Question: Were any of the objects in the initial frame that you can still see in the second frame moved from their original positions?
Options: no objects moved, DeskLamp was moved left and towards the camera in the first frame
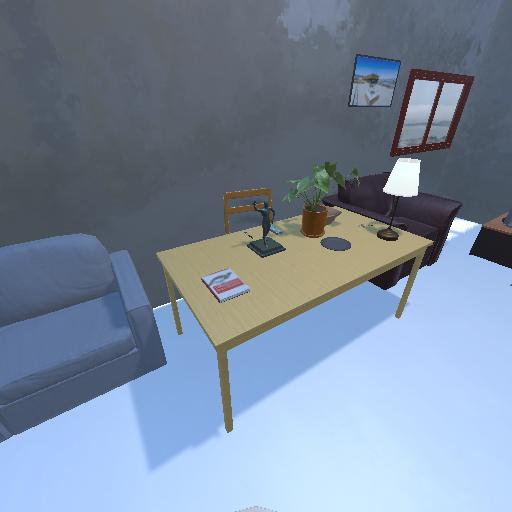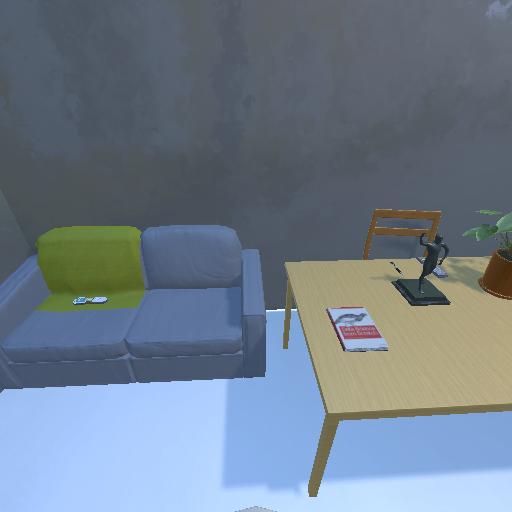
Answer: no objects moved